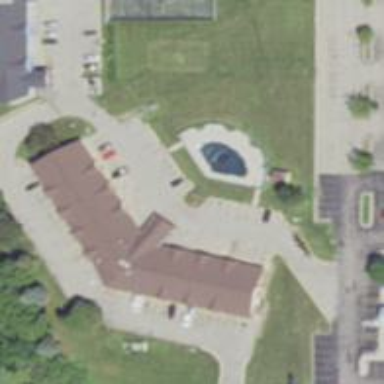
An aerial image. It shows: Motel building.